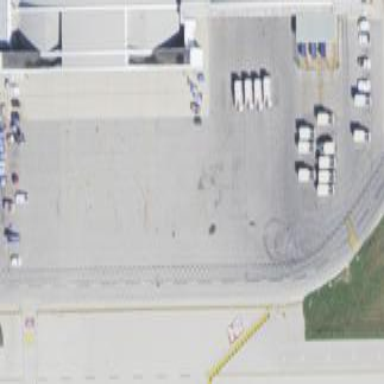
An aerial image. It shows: Apron at the airport.